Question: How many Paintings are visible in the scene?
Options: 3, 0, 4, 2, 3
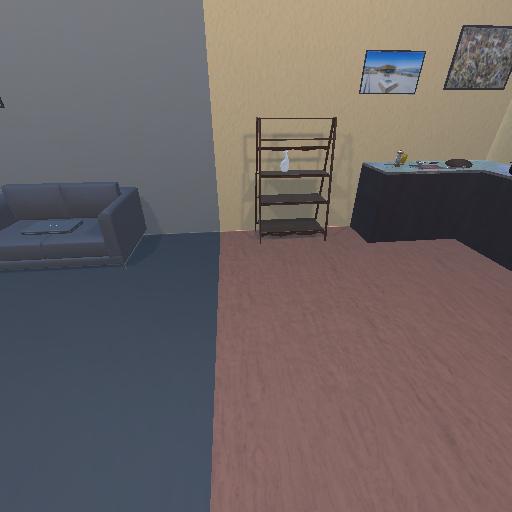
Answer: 3